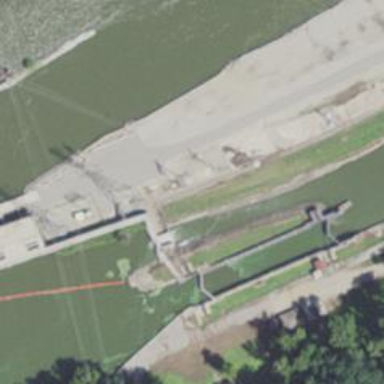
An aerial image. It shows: Dam across waterway.